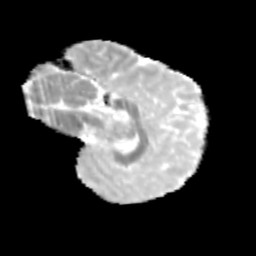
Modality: MD
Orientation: sagittal
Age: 11
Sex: male
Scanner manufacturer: siemens
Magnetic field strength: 3 T
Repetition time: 3.8 s
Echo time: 0.07 s